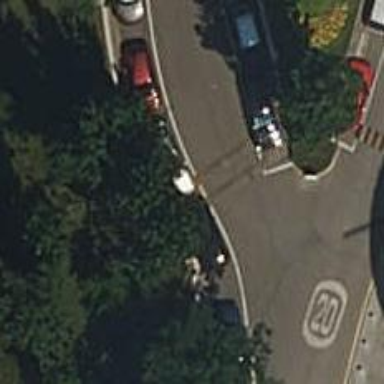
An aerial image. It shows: Table-style traffic calming feature.